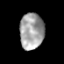
Tissue: prostate
Cell type: T cells
Senescence score: 0.3585
Nuclear area (px): 856
Mean DAPI intensity: 161.901